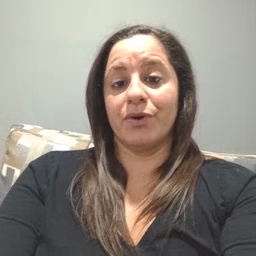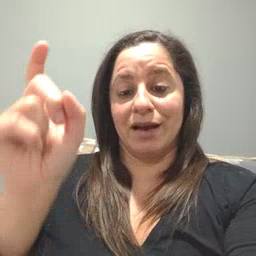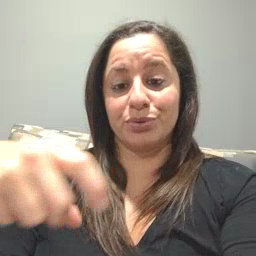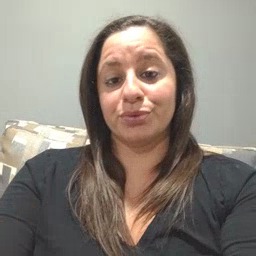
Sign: haveto